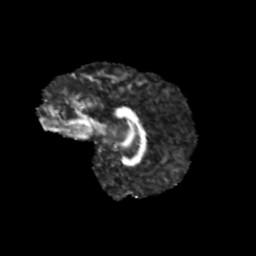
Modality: FA
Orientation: sagittal
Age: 13
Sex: female
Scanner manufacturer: siemens
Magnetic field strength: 3 T
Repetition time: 3.8 s
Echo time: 0.07 s